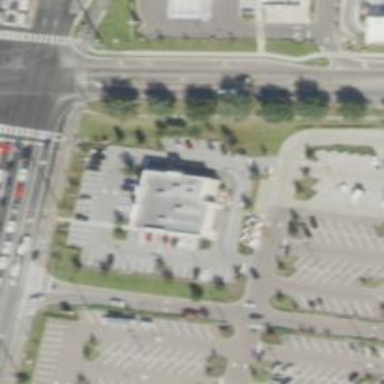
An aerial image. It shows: Healthcare clinic is depicted in the image.